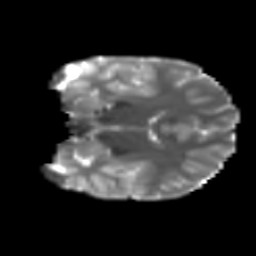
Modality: T2w
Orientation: coronal
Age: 15
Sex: male
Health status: ill
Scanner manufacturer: ge
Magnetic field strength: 3 T
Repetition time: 6.752 s
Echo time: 0.079 s